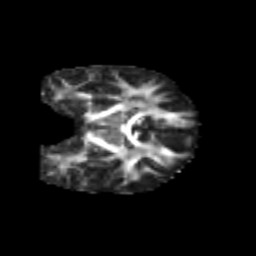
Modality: FA
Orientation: coronal
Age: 21
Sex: male
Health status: healthy